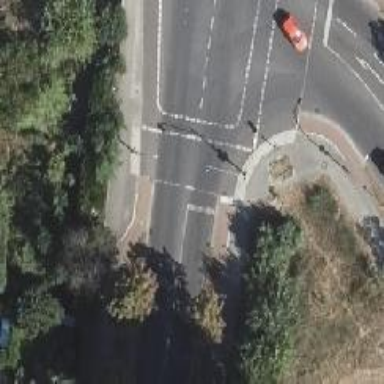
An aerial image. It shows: Road with traffic signals.